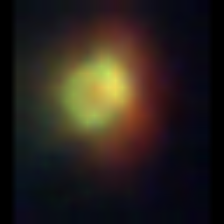
Taxon: NanoPlankton
Group: Other